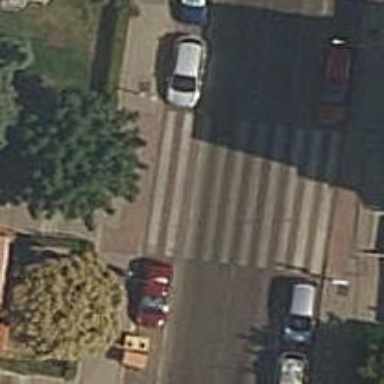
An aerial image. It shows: Marked road crossing.